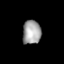
Tissue: lung
Cell type: Epithelial cells
Senescence score: 0.2137
Nuclear area (px): 433
Mean DAPI intensity: 160.388